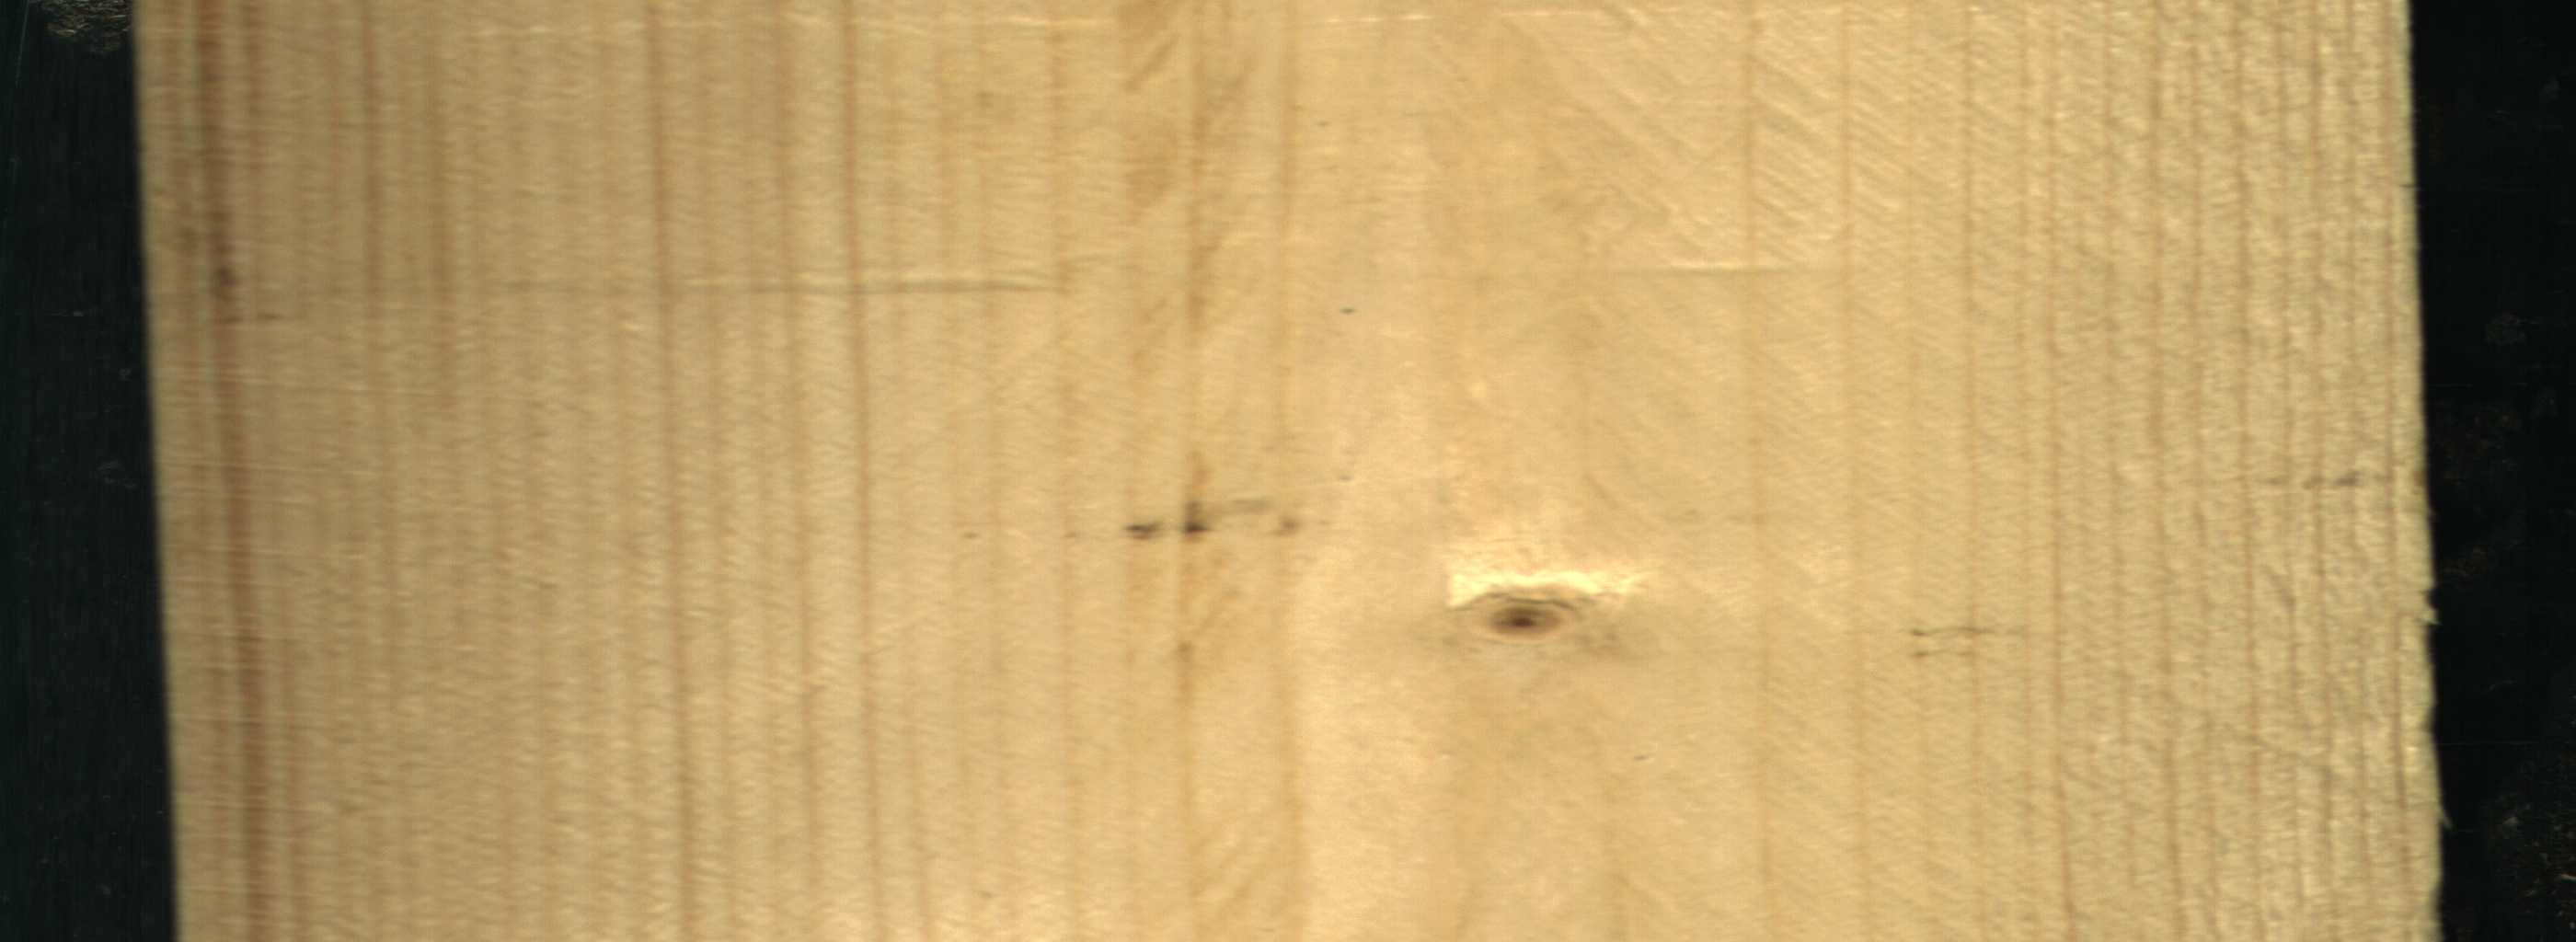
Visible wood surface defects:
Live_Knot